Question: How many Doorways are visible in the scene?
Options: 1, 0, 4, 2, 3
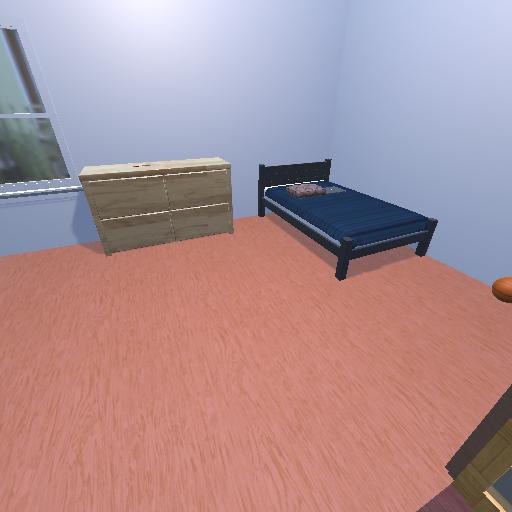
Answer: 1